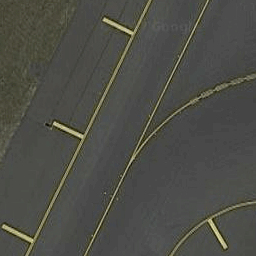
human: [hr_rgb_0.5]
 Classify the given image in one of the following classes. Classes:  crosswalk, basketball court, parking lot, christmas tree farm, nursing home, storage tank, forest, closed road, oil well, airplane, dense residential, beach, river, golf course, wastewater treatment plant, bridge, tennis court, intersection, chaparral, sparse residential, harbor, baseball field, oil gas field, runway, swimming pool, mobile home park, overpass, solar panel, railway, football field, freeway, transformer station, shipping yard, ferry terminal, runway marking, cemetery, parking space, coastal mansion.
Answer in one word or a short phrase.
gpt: runway marking